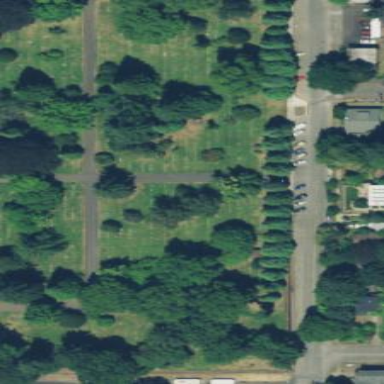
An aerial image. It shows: Sector in the cemetery.